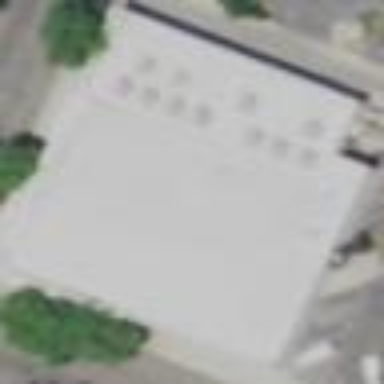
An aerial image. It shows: Commercial building that serves as place of worship.